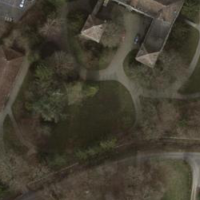
EUNIS habitat code: 54
Species observed at this site:
Vanessa atalanta